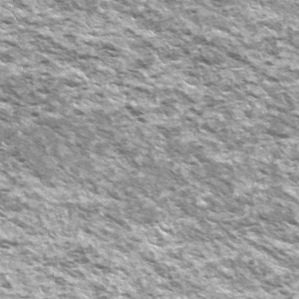
Label: frost